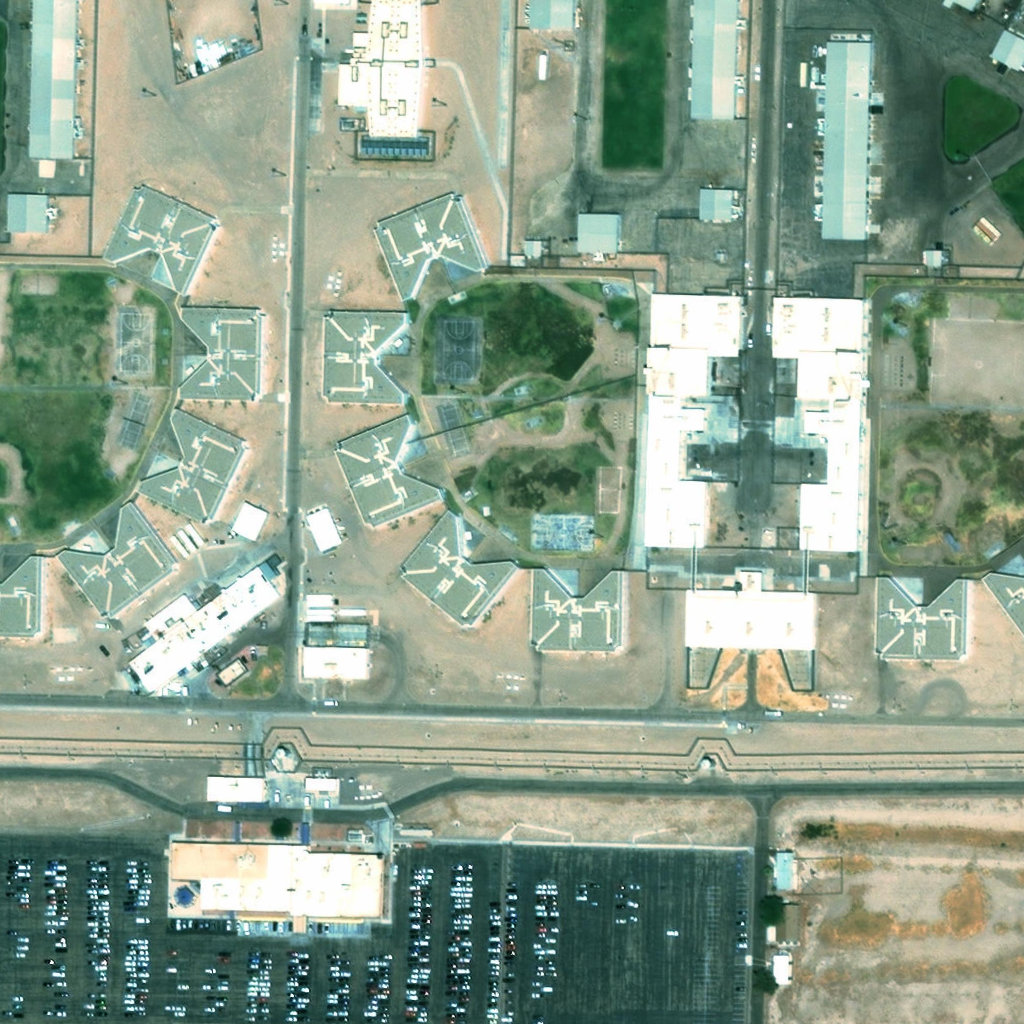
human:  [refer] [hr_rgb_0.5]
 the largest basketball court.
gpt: <box>[[42, 30, 46, 37, 0]]</box>